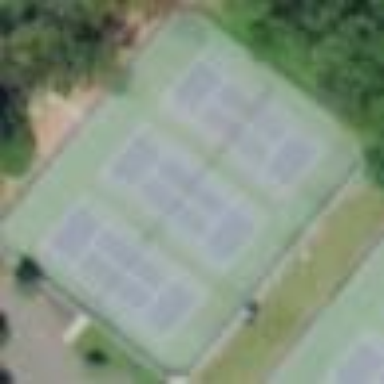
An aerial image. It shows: Tennis court on pitch.